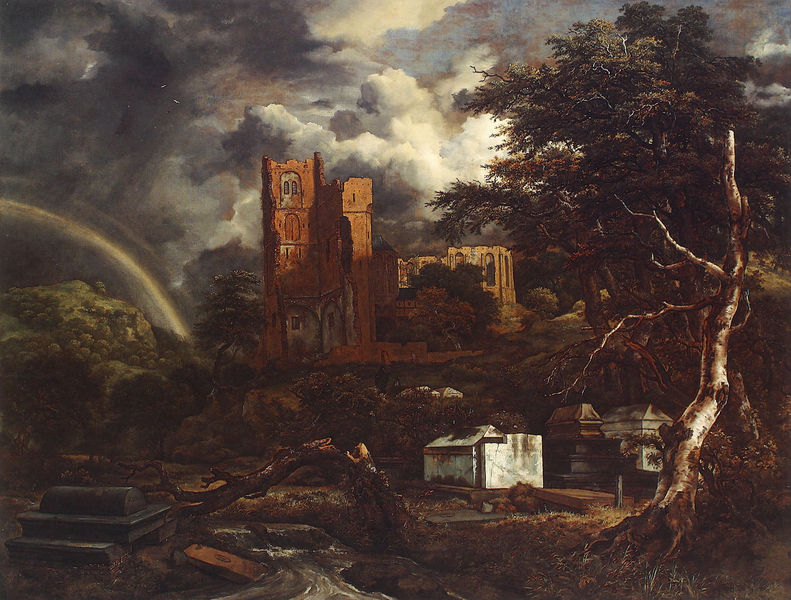
Titel: Der jüdische Hof der Synagoge
Künstler: Jacob van Ruisdael
Institution: Detroit, The detroit Institute of Arts
Schlagwörter: baum, berg, gemälde, gewitter, himmel, wasser, weiß, wolken, bäume, fluss, fenster, grau, licht, wolke, malerei, tot, ast, bach, wind, kirche, sträucher, dunkelheit, tal, wald, turm, romantik, katastrophe, sturm, unwetter, wetter, stimmung, regen, ruine, deckel, tote, friedhof, ruinen, sarg, grab, blitz, gräber, mittelalter, chor, kapelle, stumpf, regenbogen, sarkophag, grabstein, särge, grabplatten, ruien, tote menschen